Field crop: maize
Growth stage: 1
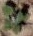
Species: chenopodium